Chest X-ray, AP view. Patient: 64 years old, sex F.
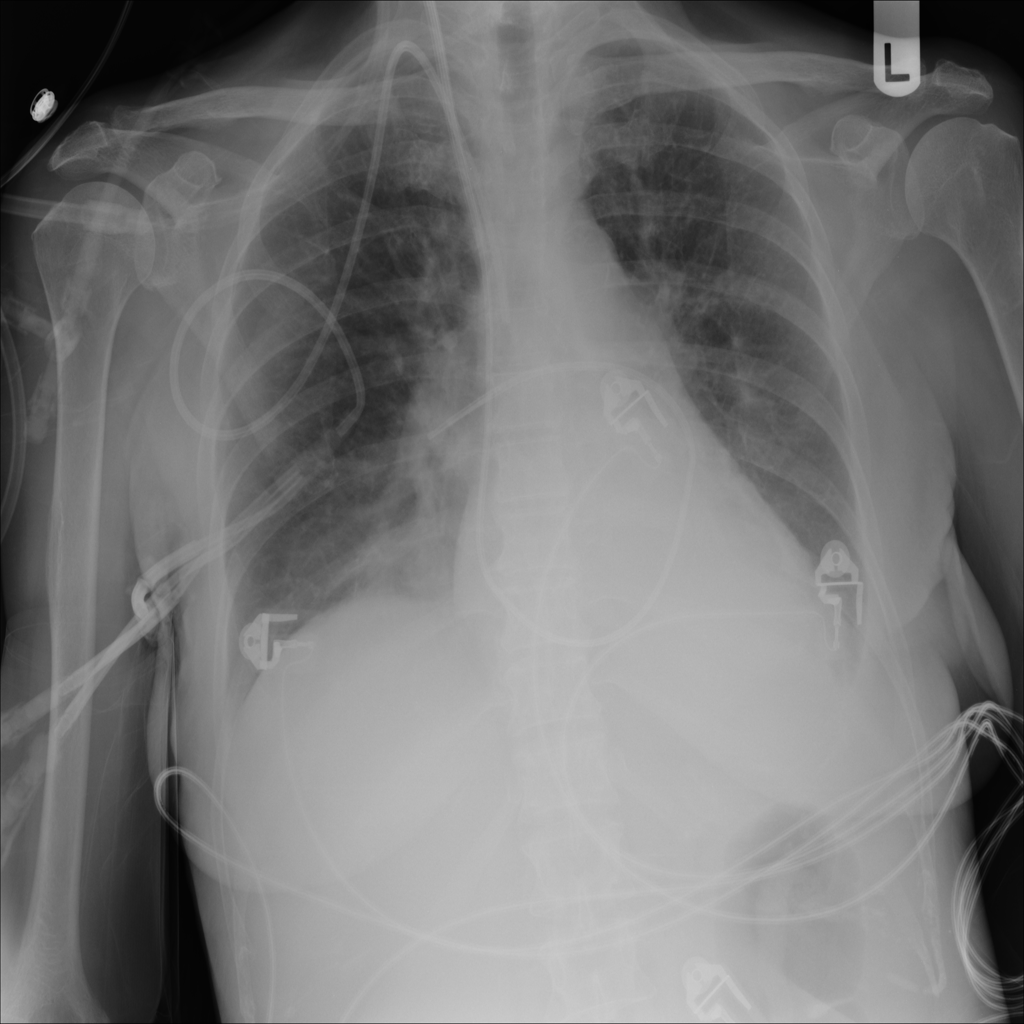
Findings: Effusion